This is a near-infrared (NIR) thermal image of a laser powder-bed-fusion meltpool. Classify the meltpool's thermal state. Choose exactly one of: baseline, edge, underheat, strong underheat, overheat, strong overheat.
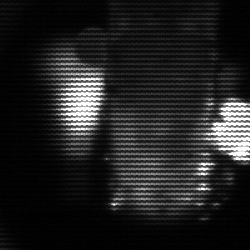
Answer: strong underheat